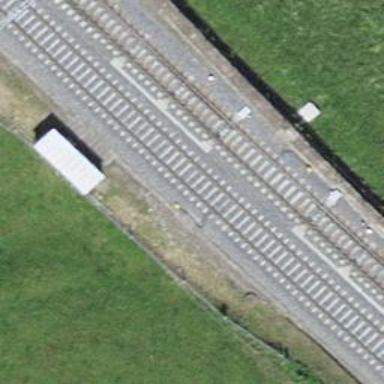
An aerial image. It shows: Railroad crossover.